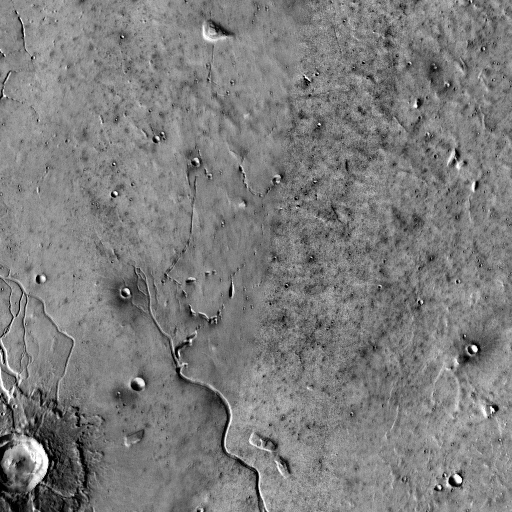
Crater classes present: Background, Other, Layered